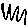
Label: zigzag